Chest X-ray:
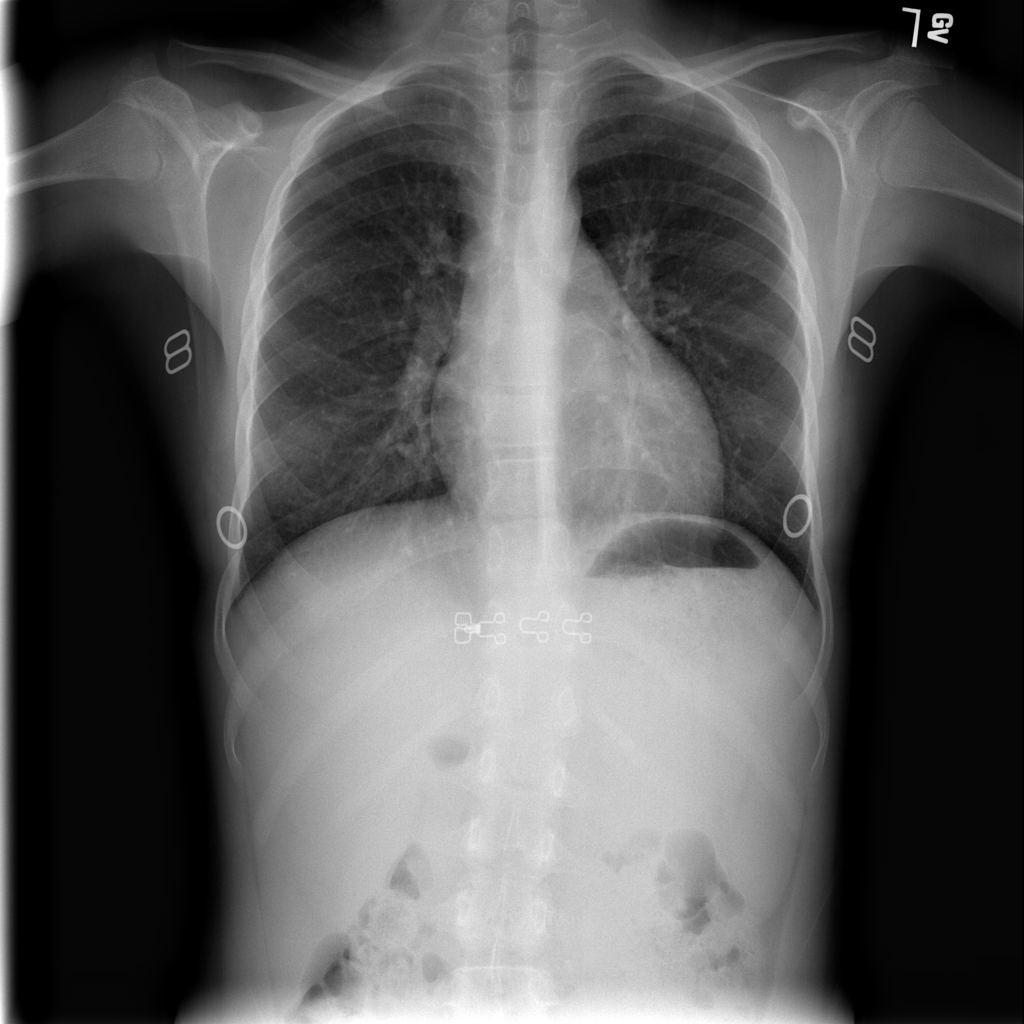
No abnormal finding: yes